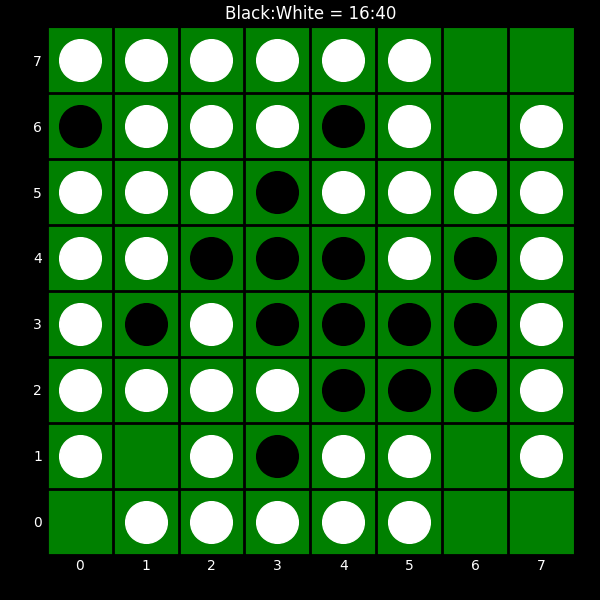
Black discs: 16
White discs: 40